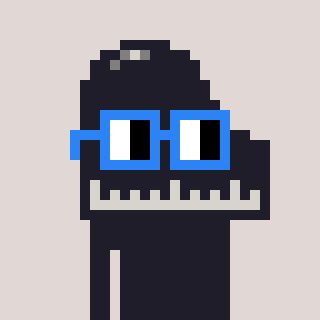
a pixel art character with square blue glasses, a piano-shaped head and a darkbrown-colored body on a warm background